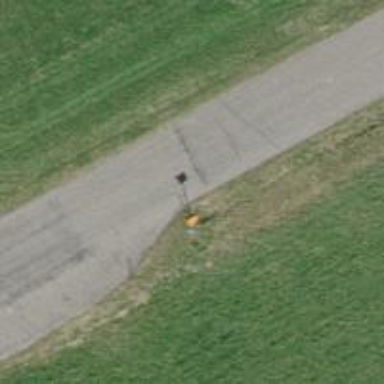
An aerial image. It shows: Pipeline marker.